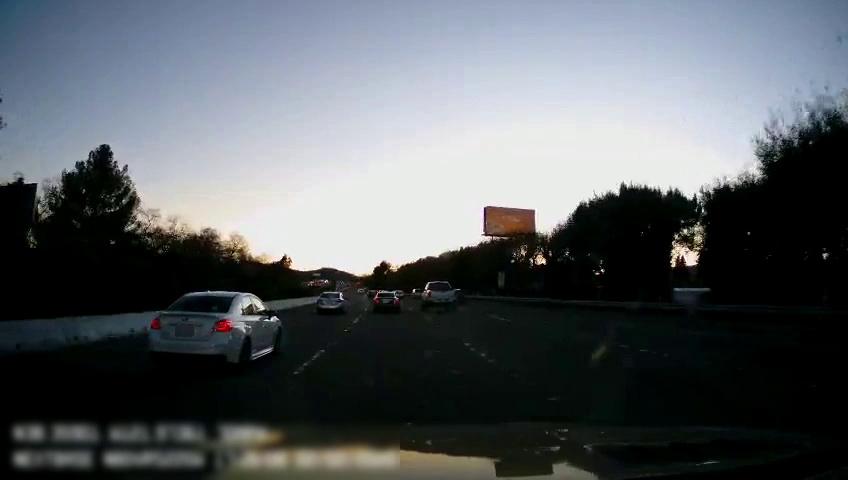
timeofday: Day
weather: Cloudy
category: Drivable Space
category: Vehicles | Car
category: Vehicles | Truck
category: Vehicles | Car
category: Vehicles | Van
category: Vehicles | Car
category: Lanes | Current Lane
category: Lanes | Current Lane
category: Lanes | Alternate Lane
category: Lanes | Alternate Lane